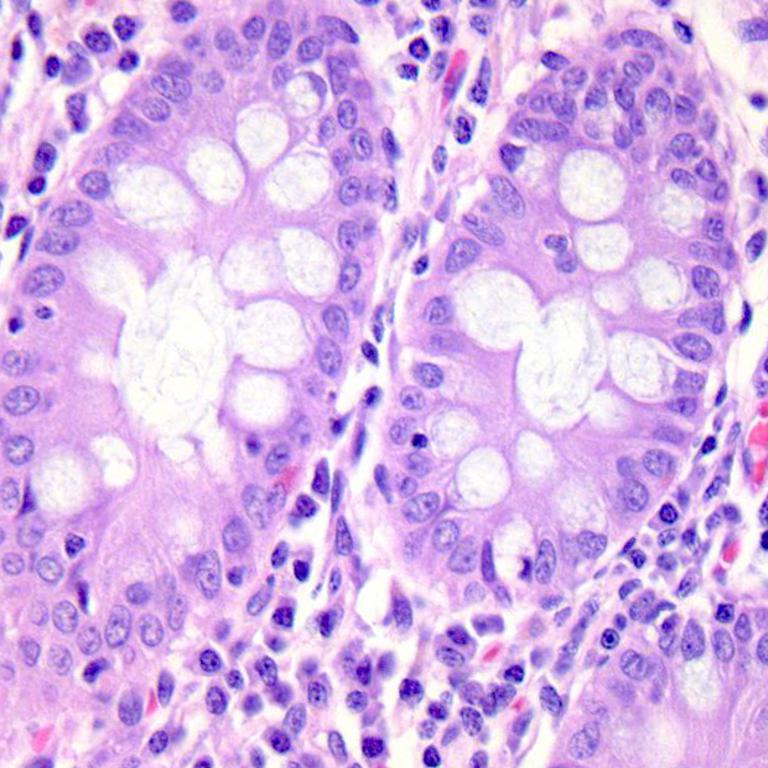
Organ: colon
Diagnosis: benign